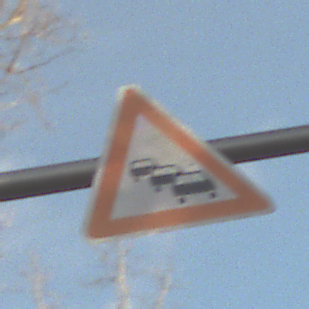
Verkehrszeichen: Stau
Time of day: SunriseSunset
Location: Outdoor (Nature)
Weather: PartlyCloudy
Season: NotSpecified
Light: Natural